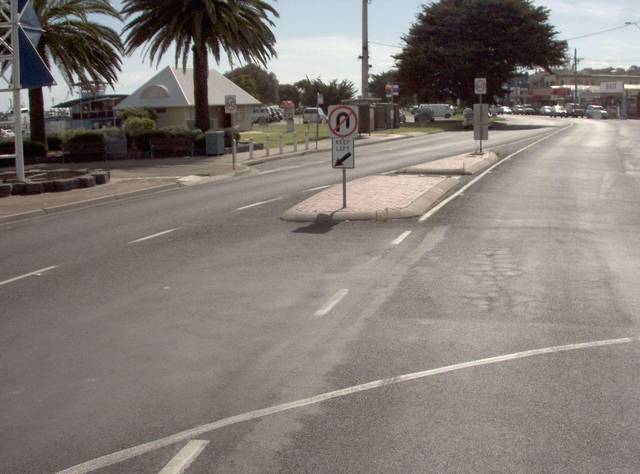
Region: Australia
Coordinates: -37.881, 147.983